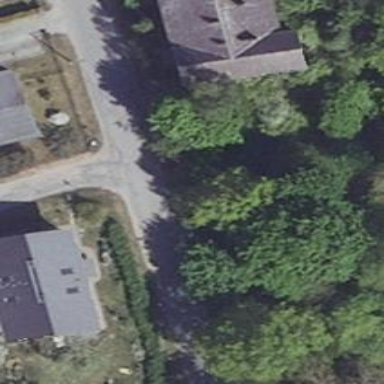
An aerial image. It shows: Smoothly paved residential road.